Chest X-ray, PA view. Patient: 53 years old, sex M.
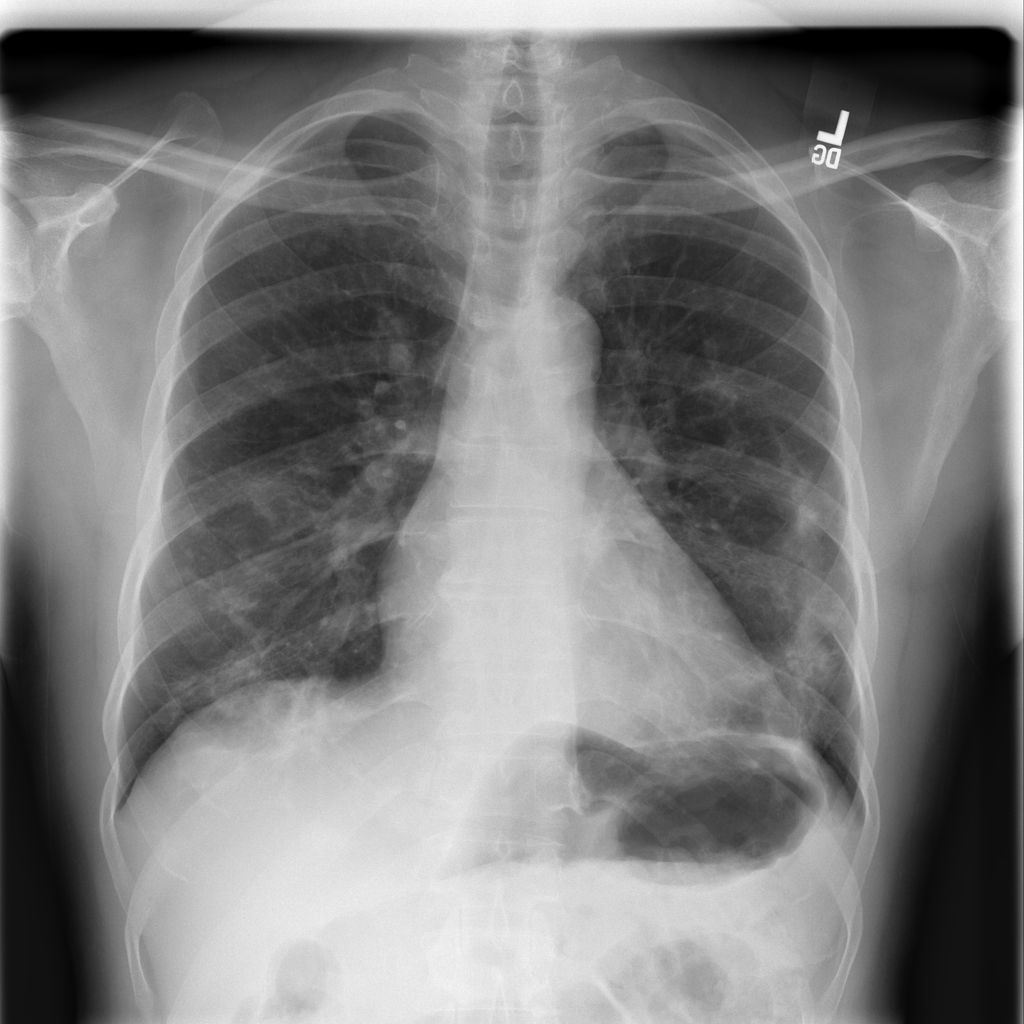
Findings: Infiltration, Mass, Nodule